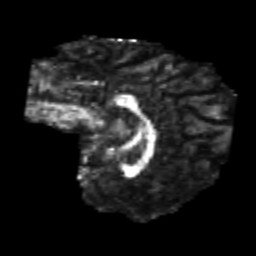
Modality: FA
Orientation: sagittal
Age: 23
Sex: male
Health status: healthy
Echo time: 0.074 s